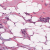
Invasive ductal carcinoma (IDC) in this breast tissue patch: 1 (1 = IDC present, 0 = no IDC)